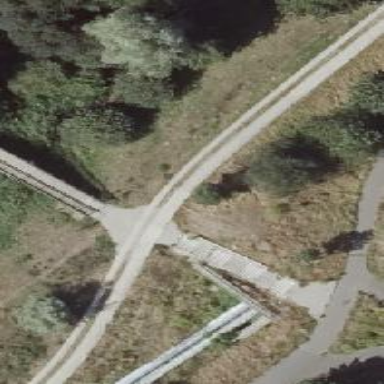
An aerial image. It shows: Footway.